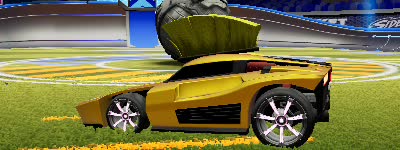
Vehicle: breakout